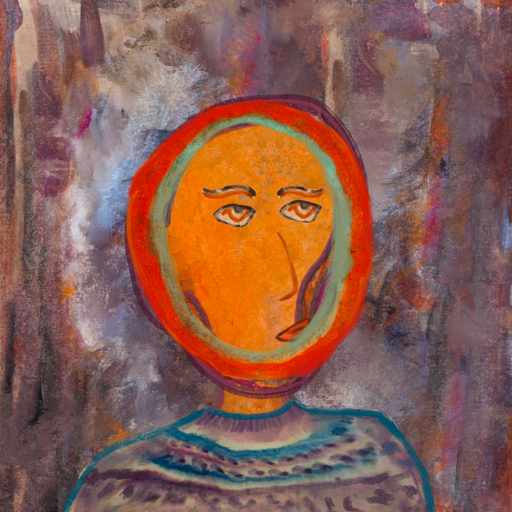
Background: Hypocrite, Head And Neck Side: Hypocrite_w_Hair, Face Side: Experience, Bust: HillGirl, Hair Side: Sisters, Head Accessory: Blank, Second Necklace: Blank, Necklace: Blank, Baby: Blank